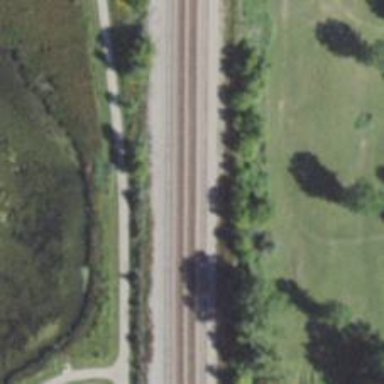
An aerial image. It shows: Railway track.